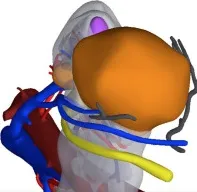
Hyperaccuracy three-dimensional (HA3D) virtual model of the two renal masses in a patient with a horseshoe kidney (HSK). The snapshots (A-E) show the anatomical relationships of the two renal masses (colored orange) with the extra- and intra-renal vascular (veins, in blue; arteries, in red) and urinary structures (in yellow). Simple renal cysts are colored violet. A linked video clip is available scanning the QR code on the right side of the image. For apple users: open the Camera app from your devices. Hold your device so that the QR code appears in the Camera app's viewfinder. Your device recognizes the QR code and shows a notification. Tap the notification to open the link associated with the QR code. For Android users: download a QR code scanner app and follow the above instructions.
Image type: radiology (ct)